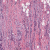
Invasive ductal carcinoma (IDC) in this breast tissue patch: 1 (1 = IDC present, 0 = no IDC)